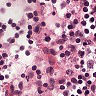
Metastatic tissue present: no